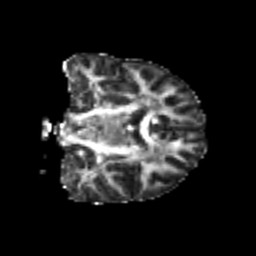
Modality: FA
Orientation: coronal
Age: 20
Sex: male
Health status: healthy
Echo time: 0.074 s